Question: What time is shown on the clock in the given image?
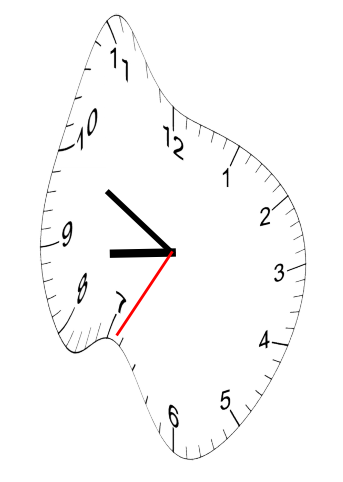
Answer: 08:49:35